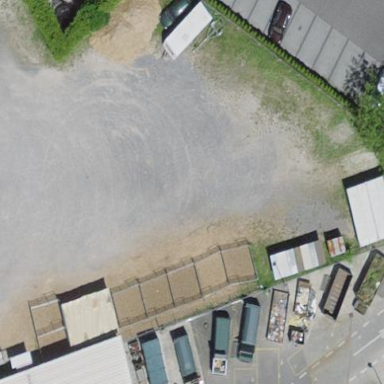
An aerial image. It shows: Parking area with surface.